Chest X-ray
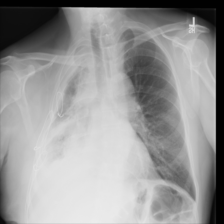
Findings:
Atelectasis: negative
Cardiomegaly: negative
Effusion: negative
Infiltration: negative
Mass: negative
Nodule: negative
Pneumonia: negative
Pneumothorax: negative
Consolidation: negative
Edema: negative
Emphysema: negative
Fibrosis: negative
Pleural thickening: negative
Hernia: negative